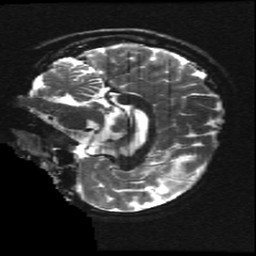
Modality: T2w
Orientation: sagittal
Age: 11
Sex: female
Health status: ill
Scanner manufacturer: ge
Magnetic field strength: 3 T
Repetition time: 7.5 s
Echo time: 0.1015 s